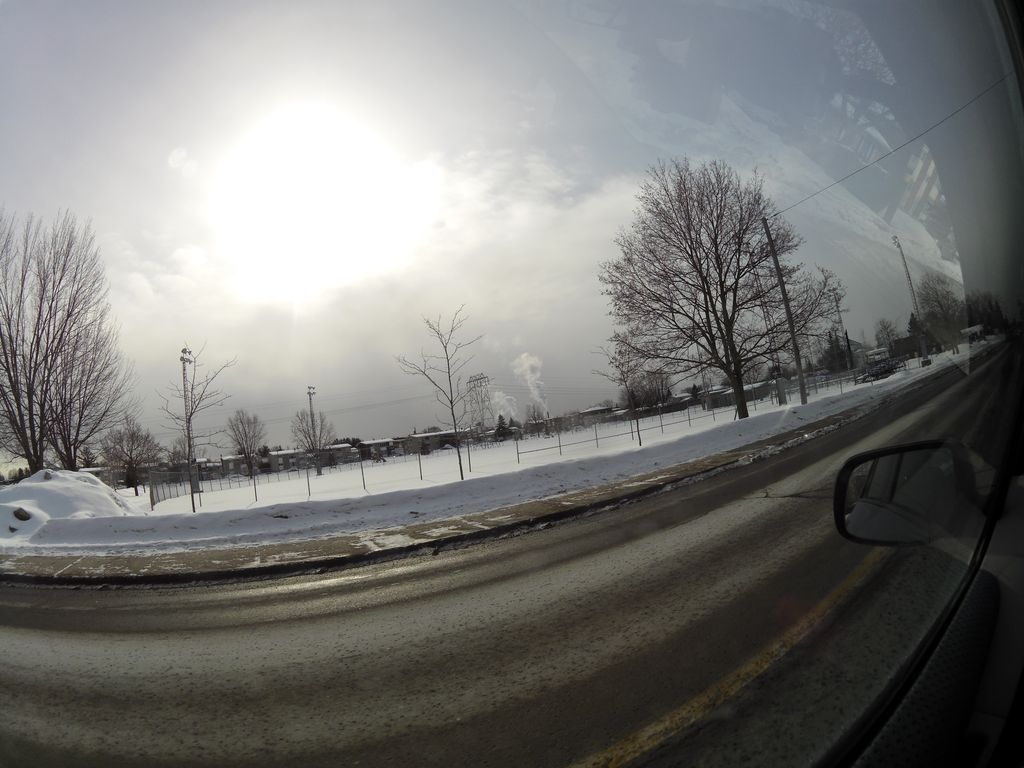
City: ottawa-gatineau